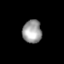
Tissue: skin
Cell type: Epithelial cells
Senescence score: 0.2871
Nuclear area (px): 434
Mean DAPI intensity: 156.21